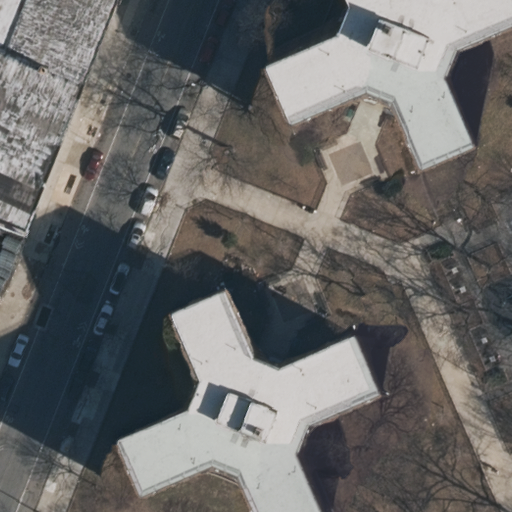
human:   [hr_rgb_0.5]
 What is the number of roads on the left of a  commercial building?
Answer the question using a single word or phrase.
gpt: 0

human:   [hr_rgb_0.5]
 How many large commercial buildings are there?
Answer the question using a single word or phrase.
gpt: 0

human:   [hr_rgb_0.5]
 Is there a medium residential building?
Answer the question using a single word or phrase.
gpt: no

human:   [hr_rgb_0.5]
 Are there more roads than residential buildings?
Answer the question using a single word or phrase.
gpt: yes

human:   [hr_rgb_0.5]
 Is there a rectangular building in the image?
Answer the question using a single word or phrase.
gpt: yes

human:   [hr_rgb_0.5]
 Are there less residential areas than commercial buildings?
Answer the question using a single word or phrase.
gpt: no

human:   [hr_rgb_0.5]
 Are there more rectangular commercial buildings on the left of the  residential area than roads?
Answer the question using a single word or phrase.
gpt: no

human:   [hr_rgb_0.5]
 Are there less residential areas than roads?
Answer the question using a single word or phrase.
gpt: yes

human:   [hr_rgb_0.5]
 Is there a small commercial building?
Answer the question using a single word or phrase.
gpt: no

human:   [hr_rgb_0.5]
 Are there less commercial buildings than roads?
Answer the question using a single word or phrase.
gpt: yes

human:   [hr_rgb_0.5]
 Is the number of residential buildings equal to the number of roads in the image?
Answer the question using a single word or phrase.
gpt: no

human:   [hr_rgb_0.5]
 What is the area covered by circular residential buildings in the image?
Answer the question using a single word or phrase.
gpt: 0m2

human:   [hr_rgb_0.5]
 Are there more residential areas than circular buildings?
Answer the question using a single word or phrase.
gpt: yes

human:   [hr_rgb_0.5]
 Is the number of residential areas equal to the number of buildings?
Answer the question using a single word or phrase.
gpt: no

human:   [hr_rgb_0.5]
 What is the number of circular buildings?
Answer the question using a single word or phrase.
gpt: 0

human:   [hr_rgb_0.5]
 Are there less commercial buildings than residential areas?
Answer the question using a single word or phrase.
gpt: yes

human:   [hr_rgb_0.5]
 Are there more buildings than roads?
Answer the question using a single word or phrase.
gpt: no

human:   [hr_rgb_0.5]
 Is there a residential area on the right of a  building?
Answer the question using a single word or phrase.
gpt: no

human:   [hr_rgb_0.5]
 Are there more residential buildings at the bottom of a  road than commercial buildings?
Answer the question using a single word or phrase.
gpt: yes

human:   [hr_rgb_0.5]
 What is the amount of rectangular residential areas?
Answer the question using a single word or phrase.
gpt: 1

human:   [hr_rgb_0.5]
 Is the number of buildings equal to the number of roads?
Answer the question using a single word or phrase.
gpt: no

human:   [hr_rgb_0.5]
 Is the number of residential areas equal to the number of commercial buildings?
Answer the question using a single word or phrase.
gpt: no

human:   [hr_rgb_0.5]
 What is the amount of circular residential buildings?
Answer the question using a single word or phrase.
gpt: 0

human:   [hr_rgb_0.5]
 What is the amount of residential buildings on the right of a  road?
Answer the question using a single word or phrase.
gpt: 2

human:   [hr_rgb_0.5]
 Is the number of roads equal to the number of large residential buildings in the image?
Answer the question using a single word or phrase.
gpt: no

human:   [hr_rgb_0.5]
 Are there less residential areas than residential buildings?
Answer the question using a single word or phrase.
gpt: yes

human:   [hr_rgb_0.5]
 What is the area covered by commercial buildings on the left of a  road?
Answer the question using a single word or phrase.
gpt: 0m2

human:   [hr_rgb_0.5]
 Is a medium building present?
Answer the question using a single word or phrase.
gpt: no

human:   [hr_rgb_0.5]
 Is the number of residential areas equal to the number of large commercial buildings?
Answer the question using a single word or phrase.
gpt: no

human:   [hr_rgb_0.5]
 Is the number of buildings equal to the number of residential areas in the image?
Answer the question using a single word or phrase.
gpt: no

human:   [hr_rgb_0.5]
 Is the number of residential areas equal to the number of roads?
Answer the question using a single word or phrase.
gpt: no

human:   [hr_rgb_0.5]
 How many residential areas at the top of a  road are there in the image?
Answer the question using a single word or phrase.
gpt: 0

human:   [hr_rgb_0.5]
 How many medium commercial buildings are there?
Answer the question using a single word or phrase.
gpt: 0

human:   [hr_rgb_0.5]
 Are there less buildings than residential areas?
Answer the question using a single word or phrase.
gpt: no

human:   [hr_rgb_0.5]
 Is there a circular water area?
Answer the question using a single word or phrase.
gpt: no

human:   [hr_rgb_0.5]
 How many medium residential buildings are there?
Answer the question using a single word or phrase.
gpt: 0